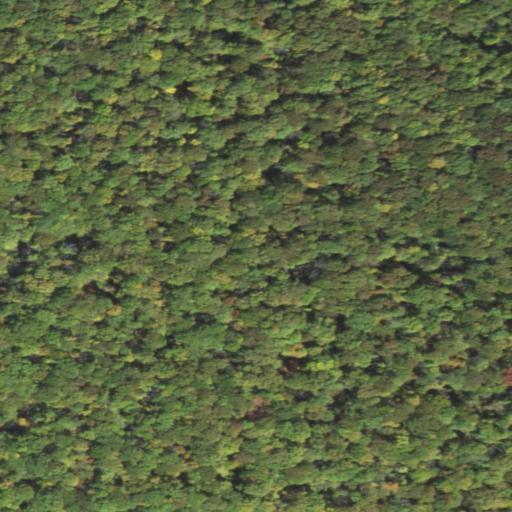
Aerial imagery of mountain in Pennsylvania named Gleason Hill containing deciduous forest and mixed forest